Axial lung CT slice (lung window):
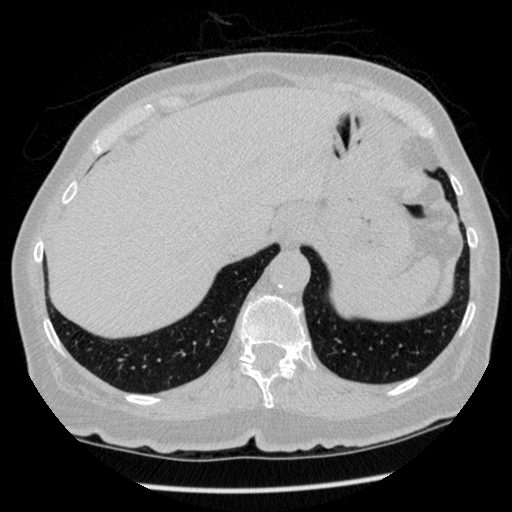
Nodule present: no